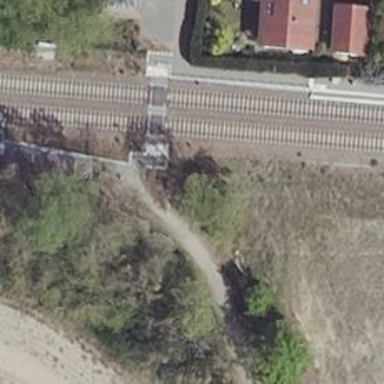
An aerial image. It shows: Railway crossing with chicane feature.